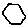
Label: hexagon